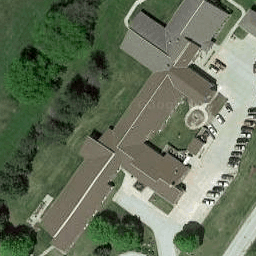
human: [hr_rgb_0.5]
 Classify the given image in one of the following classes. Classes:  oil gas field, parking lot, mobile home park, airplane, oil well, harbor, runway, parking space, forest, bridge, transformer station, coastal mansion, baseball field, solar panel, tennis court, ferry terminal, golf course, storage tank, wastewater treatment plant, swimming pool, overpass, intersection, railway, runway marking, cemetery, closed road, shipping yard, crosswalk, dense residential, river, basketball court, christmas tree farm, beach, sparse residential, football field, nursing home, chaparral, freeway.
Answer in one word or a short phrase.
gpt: nursing home